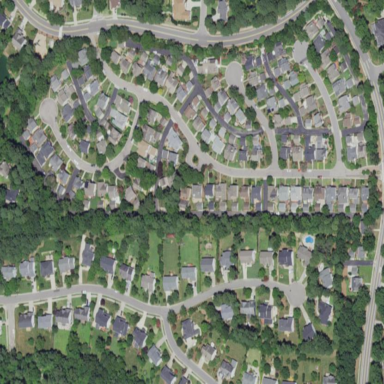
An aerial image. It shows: Residential area within neighborhood.